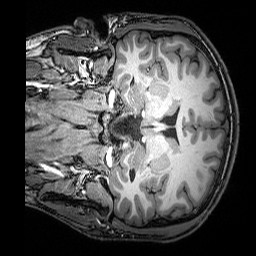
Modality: T1w
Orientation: coronal
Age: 20
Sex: male
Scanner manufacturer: siemens
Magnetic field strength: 3 T
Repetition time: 2.53 s
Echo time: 0.00388 s